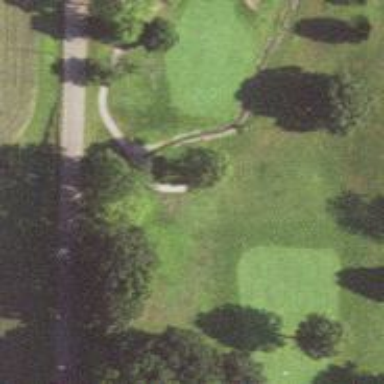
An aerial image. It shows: Path for both roads and golfers.